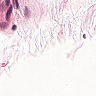
Metastatic tissue present: no